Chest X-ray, AP view. Patient: 28 years old, sex F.
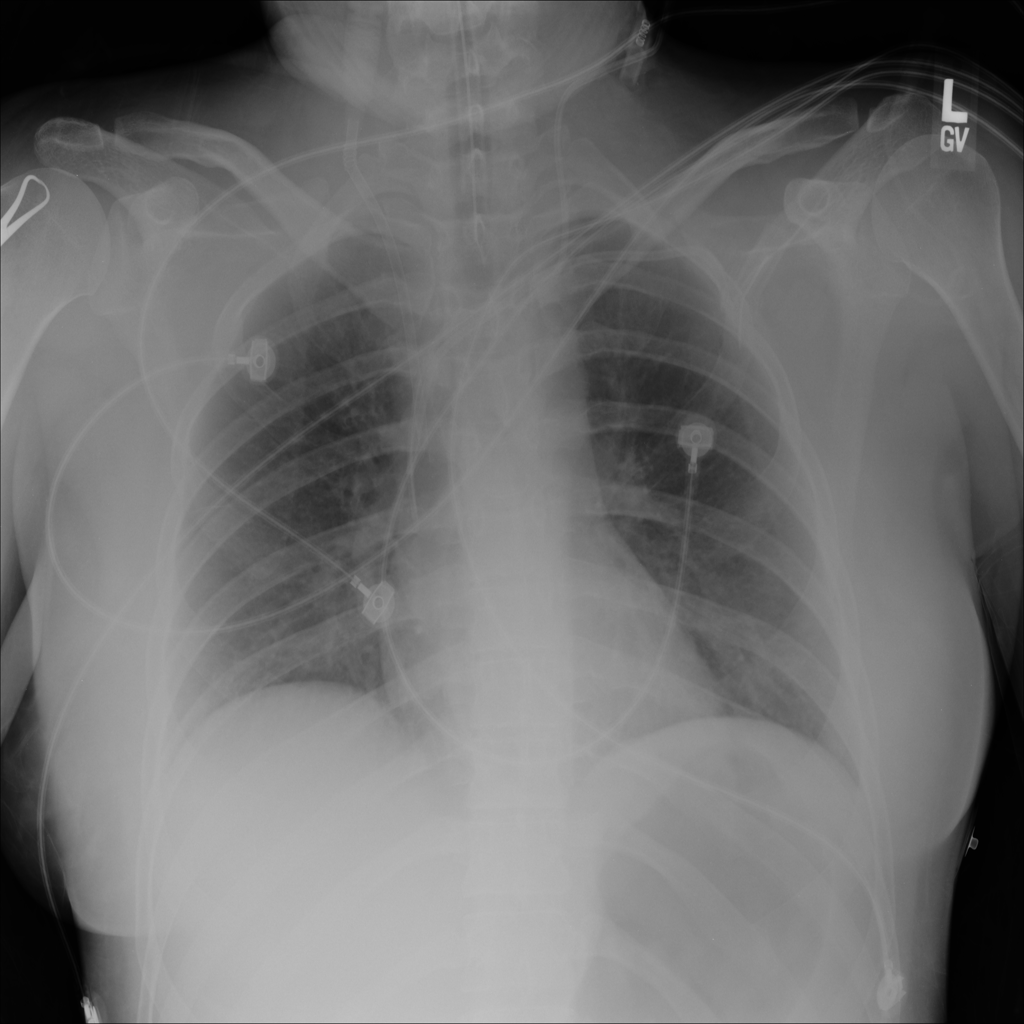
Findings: No Finding